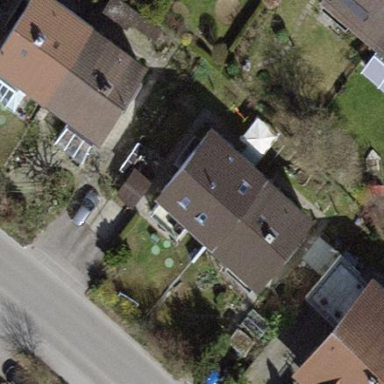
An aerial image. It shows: Building with tiled roof.